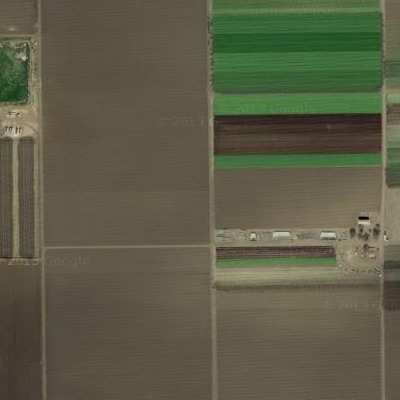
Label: bField